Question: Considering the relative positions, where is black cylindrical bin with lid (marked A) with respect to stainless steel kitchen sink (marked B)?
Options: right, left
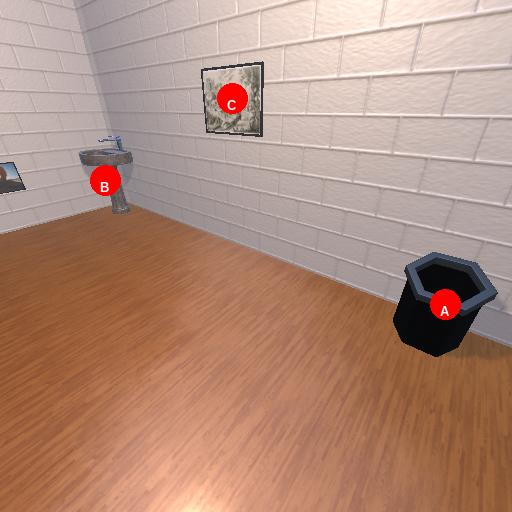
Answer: right